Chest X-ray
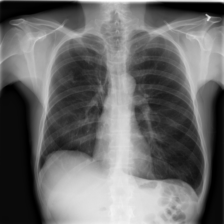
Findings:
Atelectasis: negative
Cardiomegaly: negative
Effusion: negative
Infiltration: negative
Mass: negative
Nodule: negative
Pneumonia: negative
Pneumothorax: negative
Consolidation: negative
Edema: negative
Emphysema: negative
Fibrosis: negative
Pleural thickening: negative
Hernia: negative